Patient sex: M
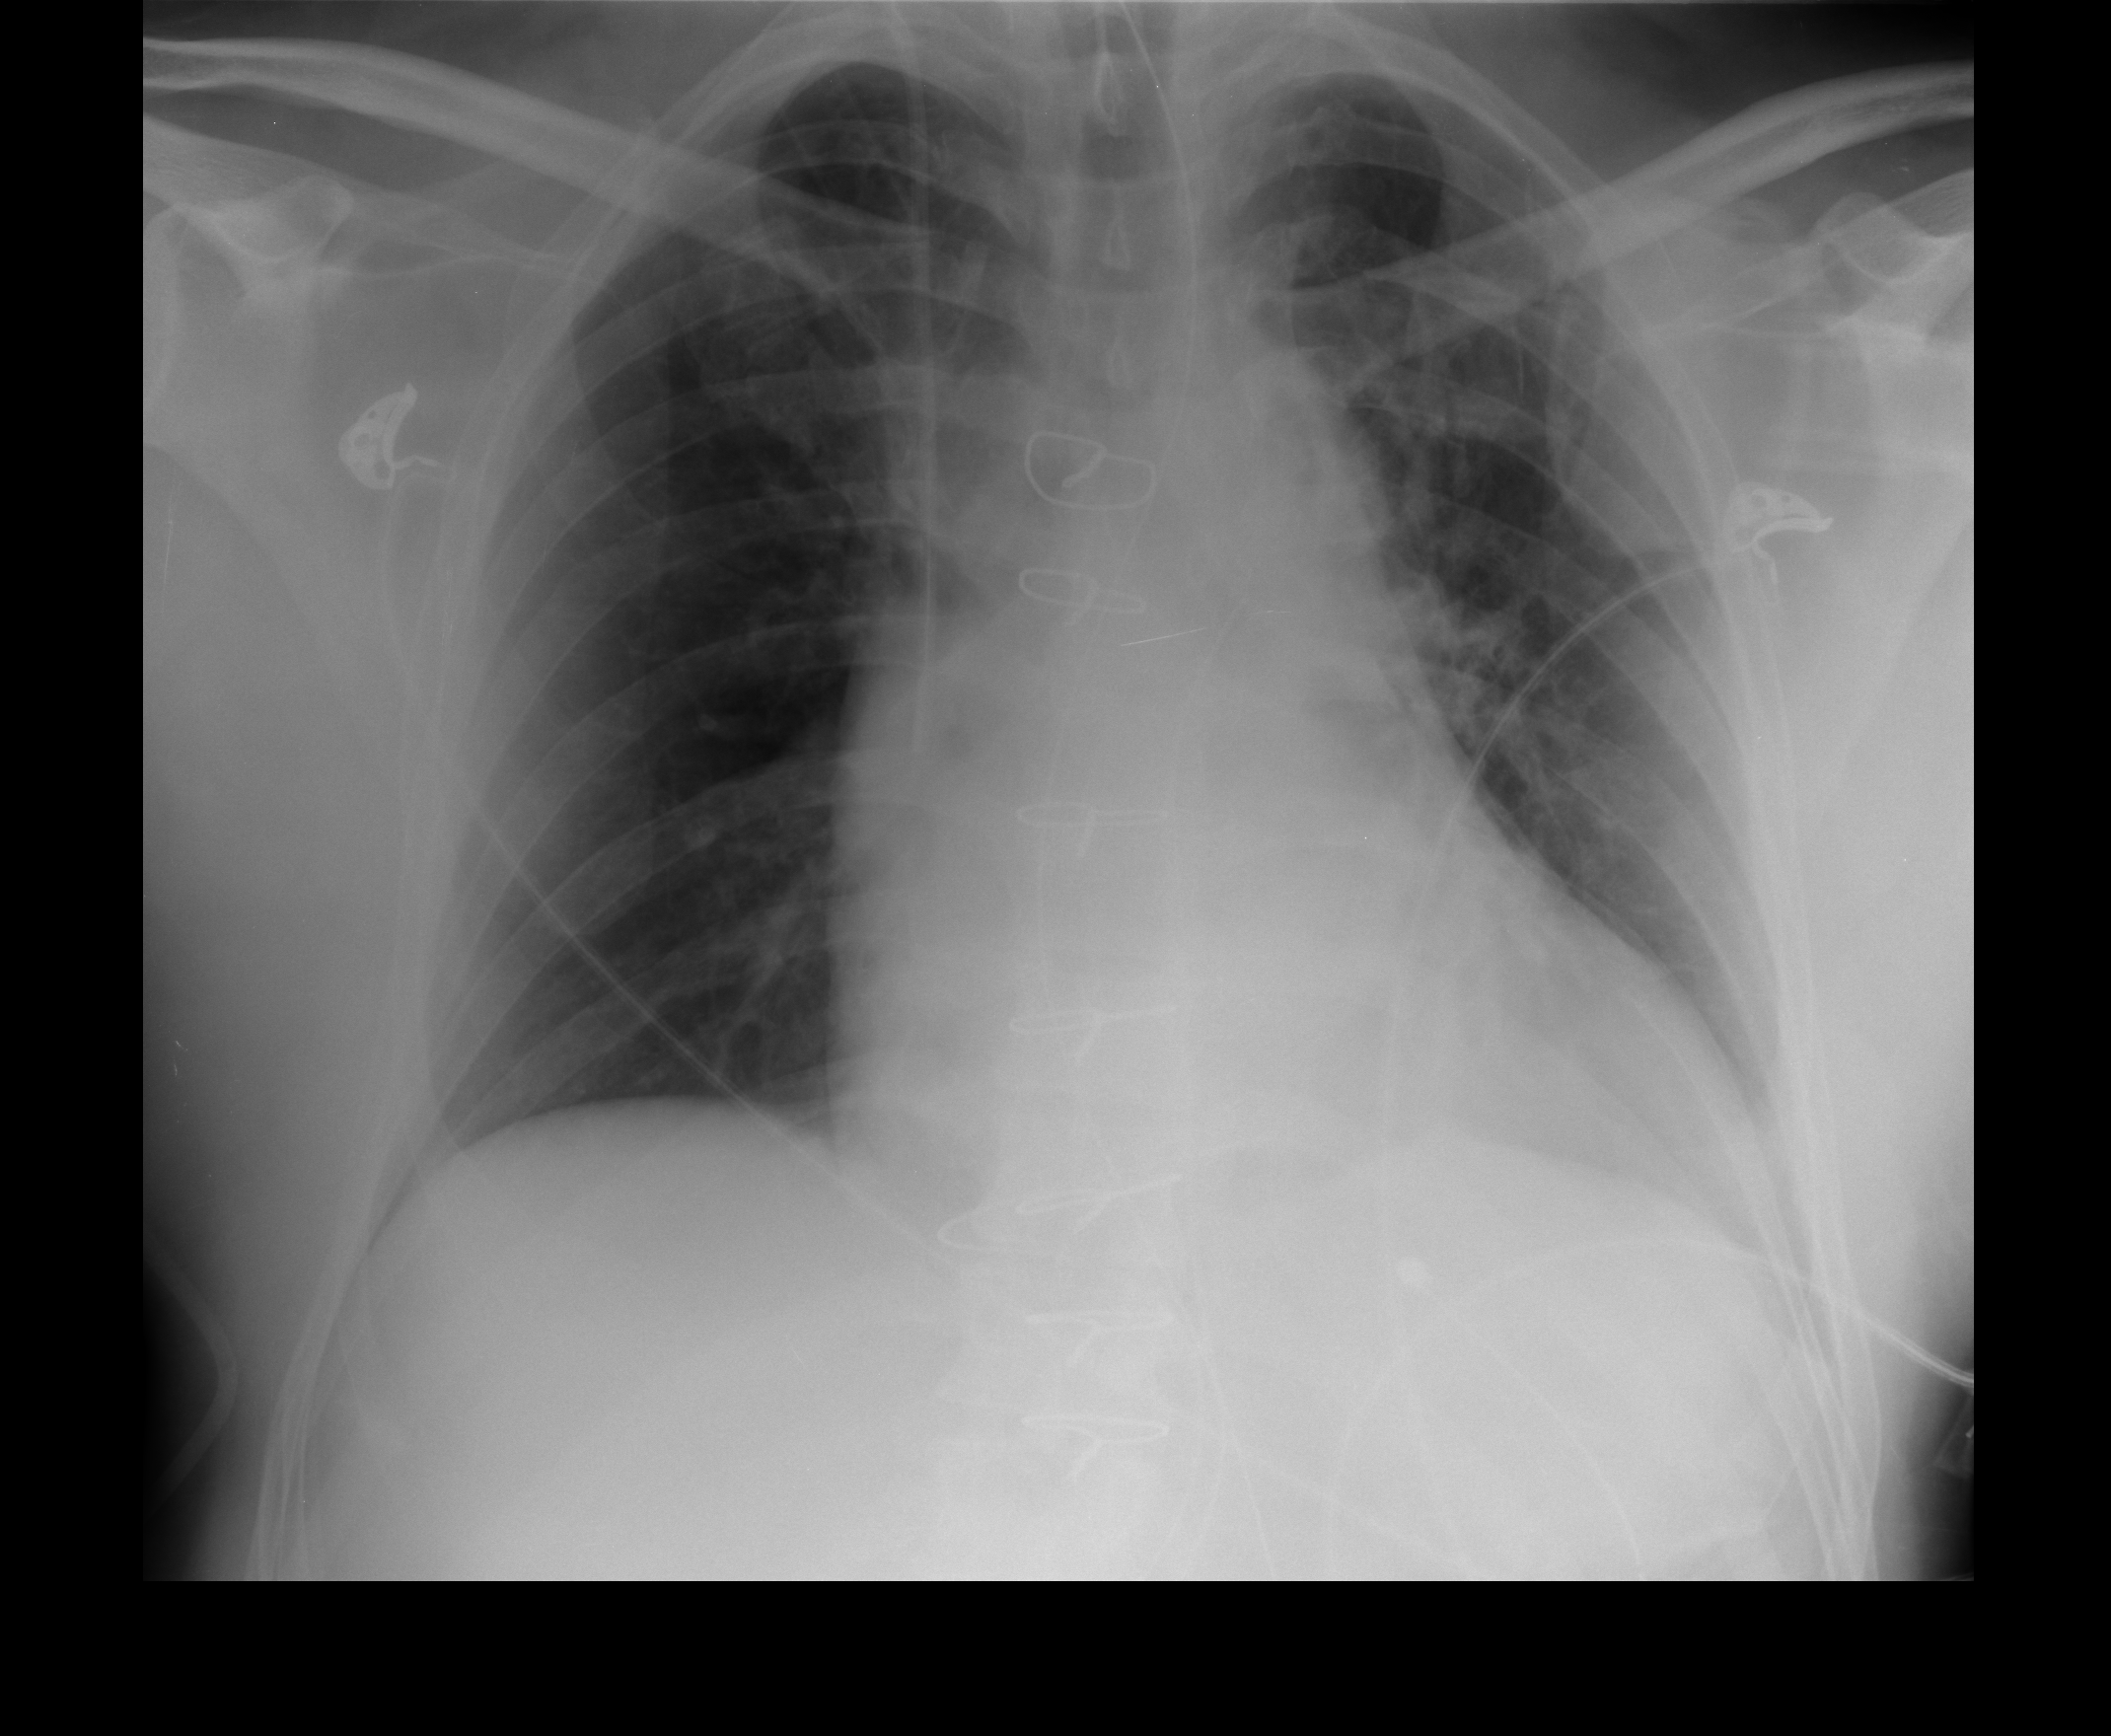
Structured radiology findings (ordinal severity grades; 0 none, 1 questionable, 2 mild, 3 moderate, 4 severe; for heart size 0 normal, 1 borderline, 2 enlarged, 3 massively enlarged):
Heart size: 2
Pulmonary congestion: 1
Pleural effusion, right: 0
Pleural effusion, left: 0
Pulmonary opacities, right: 0
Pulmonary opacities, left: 0
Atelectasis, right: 0
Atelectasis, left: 0